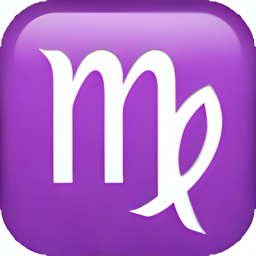
Name: virgo
Emoji: ♍
Group: Symbols
Sub-group: zodiac